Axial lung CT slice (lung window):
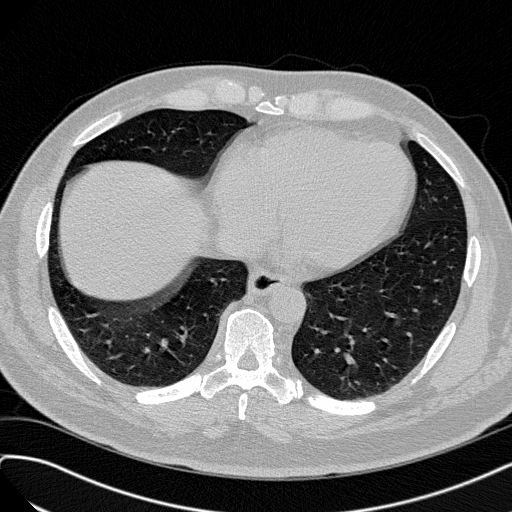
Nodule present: no